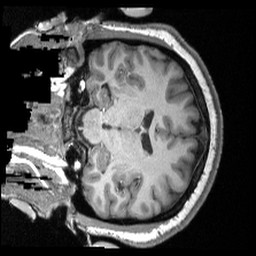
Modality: T1w
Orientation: coronal